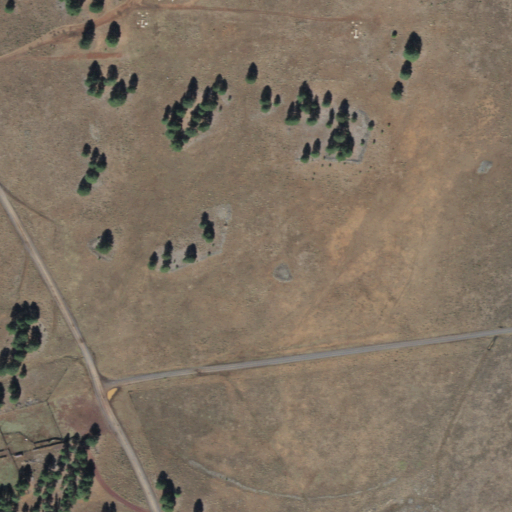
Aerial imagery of plain(s) in Arizona named Camp Two Flat containing shrub, low intensity development, evergreen forest, open development, medium intensity development, and high intensity development